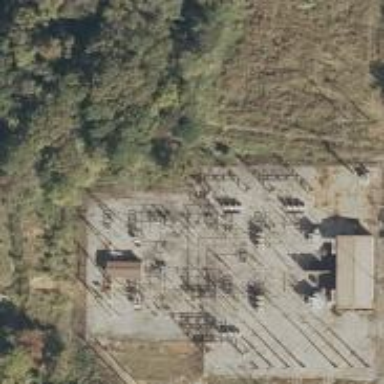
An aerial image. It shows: Switch used for power control.